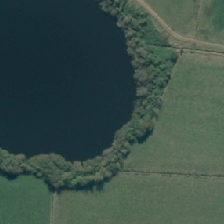
Land cover: lake_pond